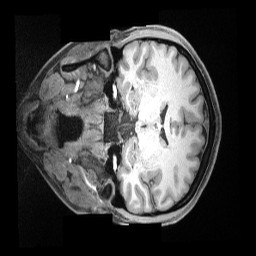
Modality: T1w
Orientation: coronal
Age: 28
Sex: female
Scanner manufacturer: siemens
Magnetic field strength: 3 T
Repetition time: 2.3 s
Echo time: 0.00186 s